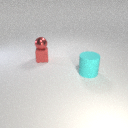
small red rubber cube behind large cyan rubber cylinder